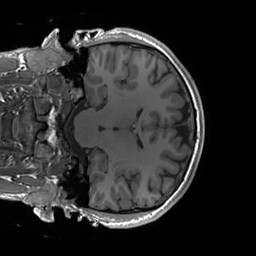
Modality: T1w
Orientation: coronal
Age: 27
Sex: male